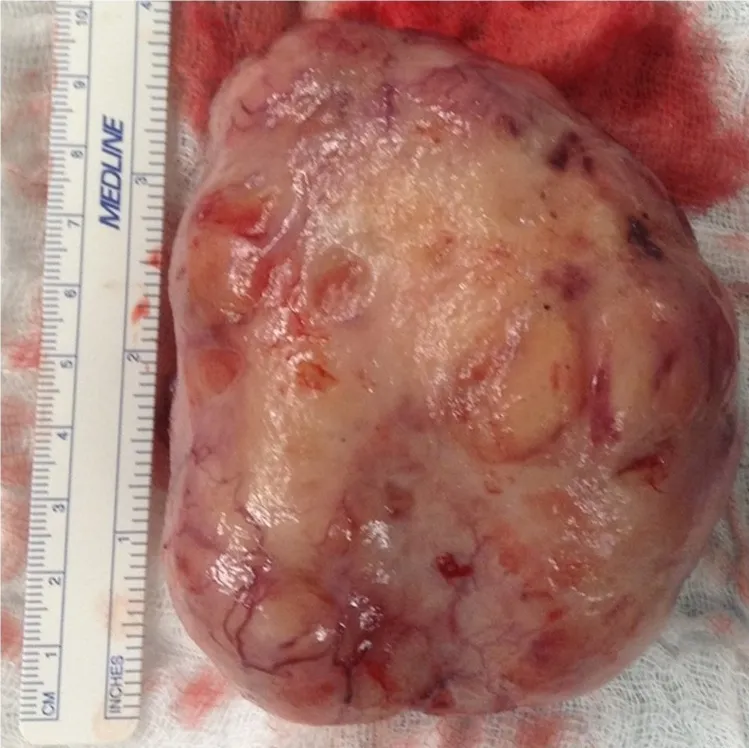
Gross specimen of the esophageal schwannoma after resection, measuring around 10 cm in longest dimension.
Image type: medical_photograph (other_medical_photograph)